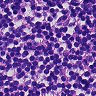
Metastatic tissue present: no